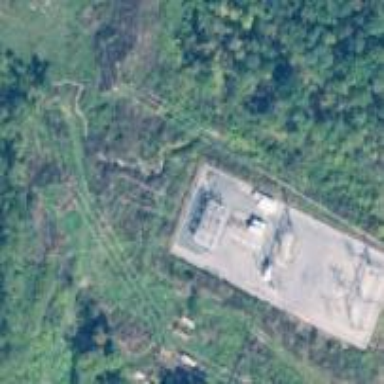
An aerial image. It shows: Outdoor transmission substation.